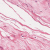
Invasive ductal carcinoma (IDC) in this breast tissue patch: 0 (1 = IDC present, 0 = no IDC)